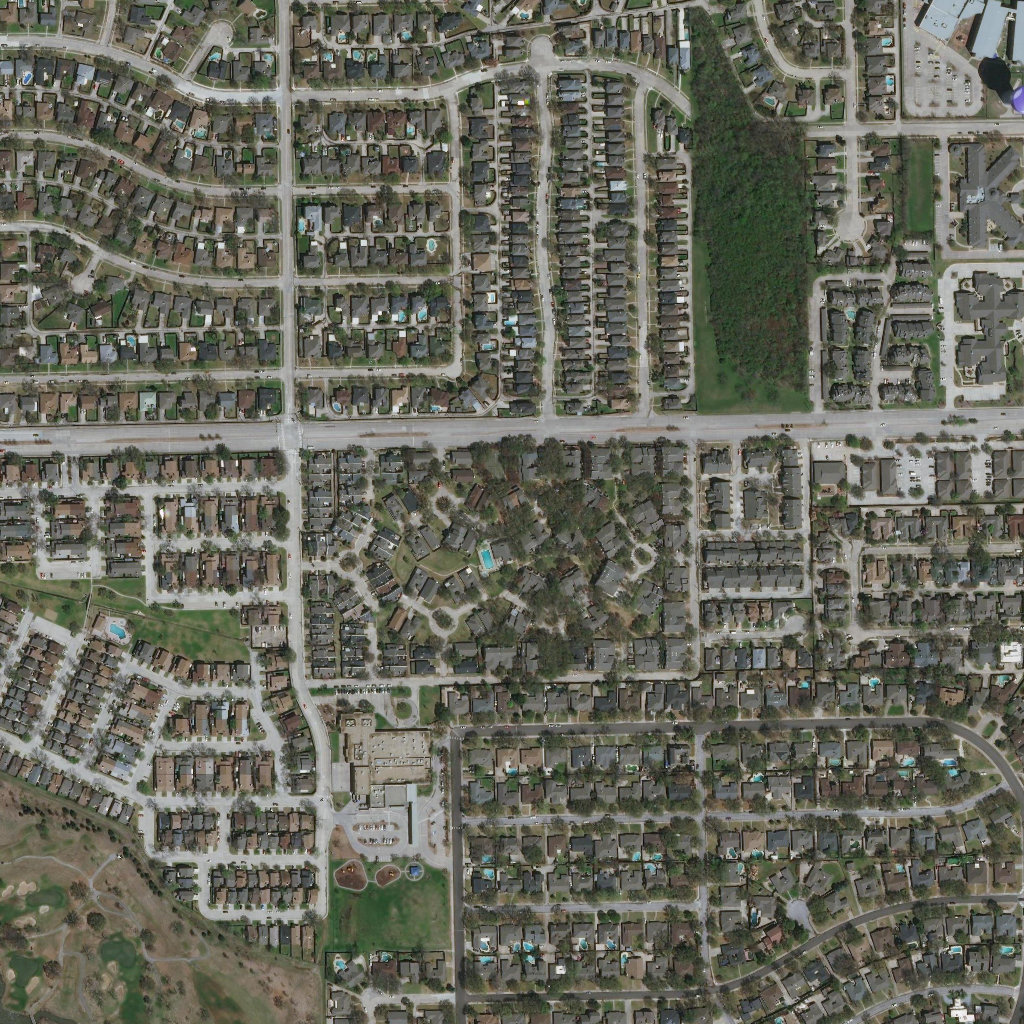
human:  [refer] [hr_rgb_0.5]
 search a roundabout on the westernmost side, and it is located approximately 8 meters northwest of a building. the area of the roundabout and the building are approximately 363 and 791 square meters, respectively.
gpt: <box>[[32, 53, 35, 56, 0]]</box>

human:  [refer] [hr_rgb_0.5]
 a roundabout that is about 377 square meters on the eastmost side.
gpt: <box>[[61, 52, 64, 55, 0]]</box>

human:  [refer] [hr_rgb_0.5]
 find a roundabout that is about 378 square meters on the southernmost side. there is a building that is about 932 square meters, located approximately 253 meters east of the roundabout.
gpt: <box>[[42, 59, 44, 61, 0]]</box>